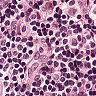
Metastatic tissue present: no